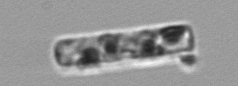
Label: Guinardia_delicatula